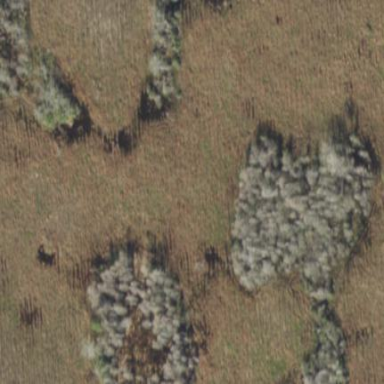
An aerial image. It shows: Swamp in wetland area.